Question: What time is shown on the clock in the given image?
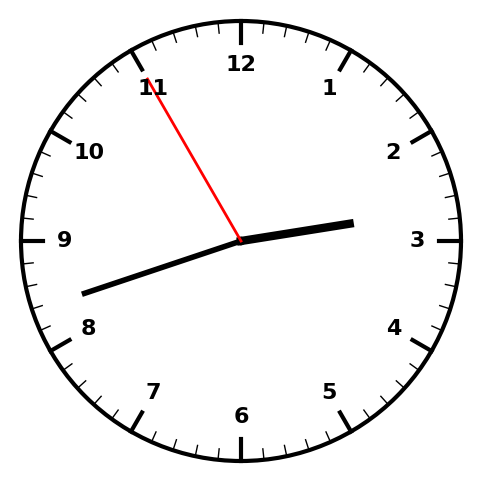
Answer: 02:41:55